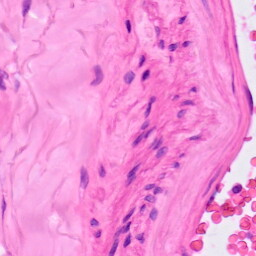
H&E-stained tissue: Lung